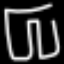
Label: pants